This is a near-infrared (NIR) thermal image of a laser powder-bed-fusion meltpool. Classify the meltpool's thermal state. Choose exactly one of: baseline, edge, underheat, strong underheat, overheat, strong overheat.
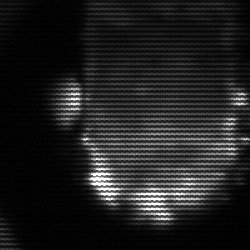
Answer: baseline